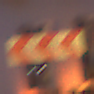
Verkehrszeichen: RichtungstafelnInKurvenGrossRechts
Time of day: Night
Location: Outdoor (Urban)
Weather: PartlyCloudy
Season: NotSpecified
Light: Artificial